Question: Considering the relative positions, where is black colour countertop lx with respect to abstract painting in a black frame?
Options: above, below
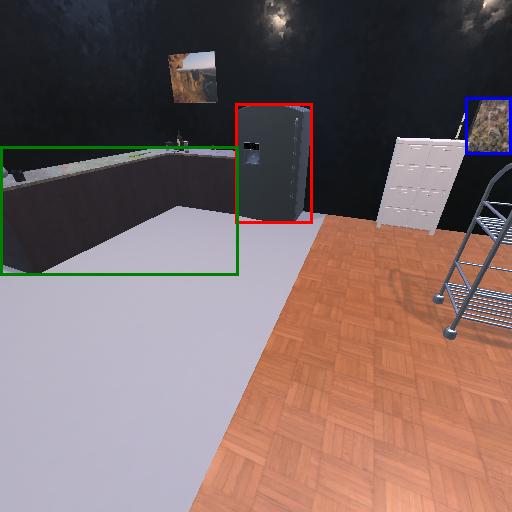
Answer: above